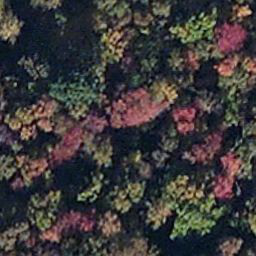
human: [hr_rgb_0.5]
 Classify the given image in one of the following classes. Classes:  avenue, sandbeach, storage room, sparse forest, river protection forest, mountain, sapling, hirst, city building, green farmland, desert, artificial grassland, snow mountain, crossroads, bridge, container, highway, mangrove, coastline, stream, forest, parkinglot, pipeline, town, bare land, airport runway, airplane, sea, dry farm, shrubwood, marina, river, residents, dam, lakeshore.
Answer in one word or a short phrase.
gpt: mangrove